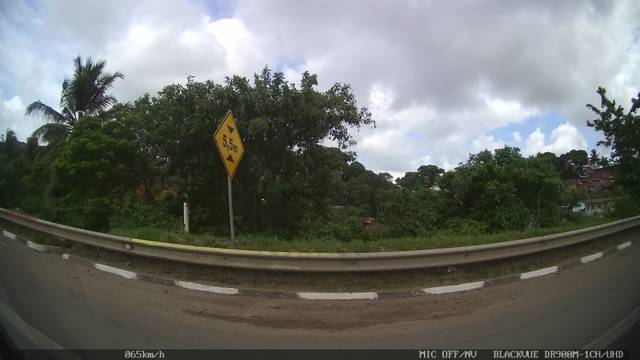
Region: Brazil
Coordinates: -12.921, -38.467